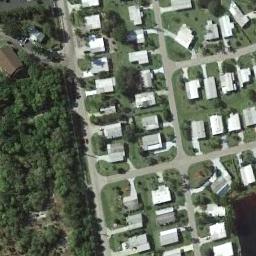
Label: mobile_home_park